Question: I am here today to ask a question about live 'tabbing' what I mean is
I have a dashboard page on my website.
And the buttons to the side is my main example however once the solution
to this problem is found I will have icons on the blank white right hand side too.
I need a way so that when an icon or button has been pressed the white space on
the side will be updated. So for example when the change password button has been pressed. It will update the content on the right. Again in the future there will be iconsIn that area!
In this situation I do not belive any code here is necessary. As I belive none of the code I am using will be helpfull. (Please tell me if you want the code.)
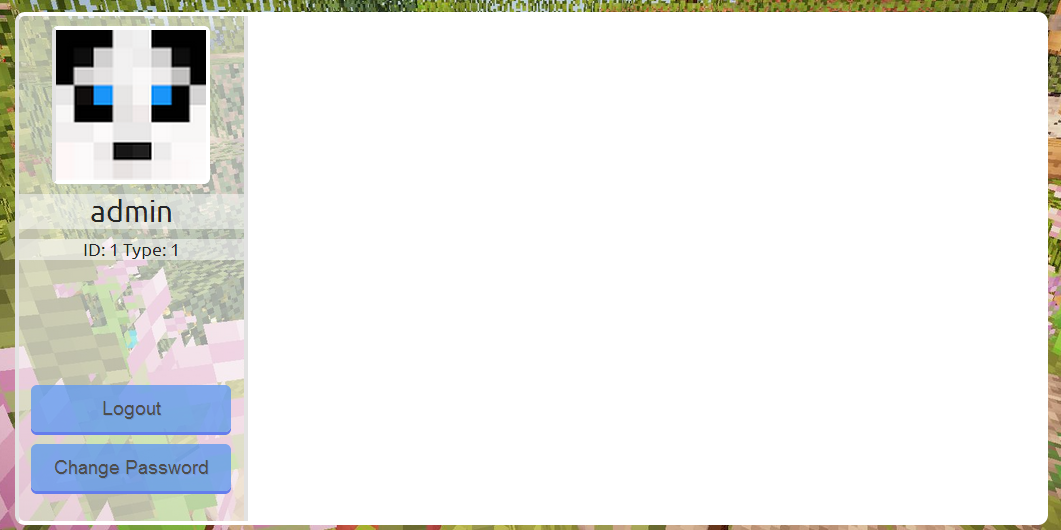
Answer: From a purely academic method, it is possible. Here is a simple example: <URL>
HTML:
'''
<ul>
<li tabindex="0">A
<div class="content">Cookies</div>
</li><li tabindex="0">B
<div class="content">Pie</div>
</li><li tabindex="0">C
<div class="content">Cake</div>
</li><li tabindex="0">D
<div class="content">Candy</div>
</li>
</ul>
<div class="placeholder"></div>
'''
CSS:
'''
ul {
margin: 0;
padding: 0;
}
li {
display: inline-block;
padding: 5px 20px;
background: #9C3;
border-radius: 5px;
margin: 0 10px;
}
li div {
display: none;
}
li:focus div {
display: block;
}
div.content, div.placeholder {
background: #CCC;
position: absolute;
top: 40px;
left: 0;
right: 0;
height: 500px;
z-index: 2;
}
div.placeholder {
z-index: 1;
}
'''
This takes advantage of the fact that if you assign a tabindex to anything, it can take focus, which you can then target using CSS pseudo-selectors (namely :focus).
This basically makes it so each '<li>' holds a div, which is normally hidden. Then, when the parent li gets focus, the div is shown and absolutely positioned over our target area. We have a dummy placeholder just to give the appropriate background, which is then overlapped by the visible content div.
However, from a practical viewpoint, this isn't really that good. If anything within the content is clickable and steals focus (links, butotns, inputs, etc), then the li will lose focus and it will be hidden.
Really it makes more sense to use a little JavaScript to add/remove classes which then control what does and does not show.